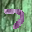
Label: 7